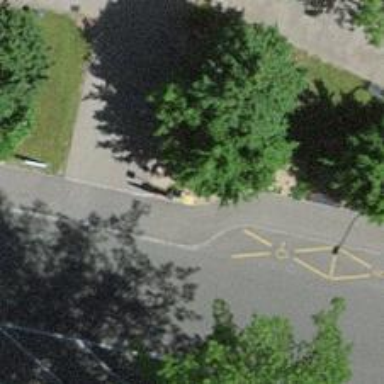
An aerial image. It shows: Post box is visible.